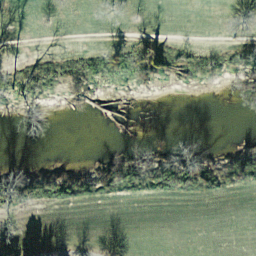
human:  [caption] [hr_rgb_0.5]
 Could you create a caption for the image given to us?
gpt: There are two rows of trees on both banks of the river with grass on the ground .

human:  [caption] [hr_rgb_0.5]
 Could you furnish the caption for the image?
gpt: A river with two rows of trees on both banks of the river .

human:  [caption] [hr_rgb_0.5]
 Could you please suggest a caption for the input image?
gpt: There are two rows of trees on both banks of the river .

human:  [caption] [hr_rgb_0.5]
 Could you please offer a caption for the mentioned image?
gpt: It is a river with two rows of trees on both banks of the river .

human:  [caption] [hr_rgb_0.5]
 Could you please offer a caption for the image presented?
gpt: A river go through the area with two rows of trees on both banks of the river and grass on the ground .